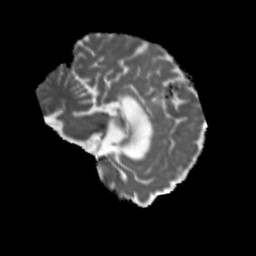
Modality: MD
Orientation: sagittal
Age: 65
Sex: female
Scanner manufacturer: siemens
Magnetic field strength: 3 T
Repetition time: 5.47 s
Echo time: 0.0854 s